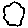
Label: cloud